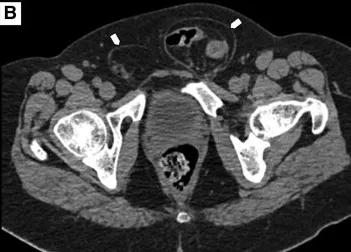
B, CT scan showing bilateral inguinal hernia in a 38-year-old male with PWS.
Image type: radiology (ct)